Question: I am trying to get the user's current location using the Core Location Framework in Xcode 6.3.1, I did following things:
1. Added Core Location Framework under Target-> General-> Linked Frameworks & Libraries
2. My ViewController.h file is as shown below, #import <UIKit/UIKit.h>
#import <CoreLocation/CoreLocation.h>
@interface ViewController : UIViewController<CLLocationManagerDelegate>
@property (weak, nonatomic) IBOutlet UILabel *lblLatitude;
@property (weak, nonatomic) IBOutlet UILabel *lblLongitude;
@property (weak, nonatomic) IBOutlet UILabel *lblAddress;
@property (strong, nonatomic) CLLocationManager *locationManager;
@end
3. My ViewController.m file is as shown below, - (void)viewDidLoad
{
[super viewDidLoad];
self.locationManager = [[CLLocationManager alloc] init];
self.locationManager.delegate = self;
if(IS_OS_8_OR_LATER){
NSUInteger code = [CLLocationManager authorizationStatus];
if (code == kCLAuthorizationStatusNotDetermined && ([self.locationManager respondsToSelector:@selector(requestAlwaysAuthorization)] || [self.locationManager respondsToSelector:@selector(requestWhenInUseAuthorization)])) {
if([[NSBundle mainBundle] objectForInfoDictionaryKey:@"NSLocationAlwaysUsageDescription"]){
[self.locationManager requestAlwaysAuthorization];
} else if([[NSBundle mainBundle] objectForInfoDictionaryKey:@"NSLocationWhenInUseUsageDescription"]) {
[self.locationManager requestWhenInUseAuthorization];
} else {
NSLog(@"Info.plist does not contain NSLocationAlwaysUsageDescription or NSLocationWhenInUseUsageDescription");
}
}
}
[self.locationManager startUpdatingLocation];
}
#pragma mark - CLLocationManagerDelegate
- (void)locationManager:(CLLocationManager *)manager didFailWithError:(NSError *)error
{
NSLog(@"didFailWithError: %@", error);
UIAlertView *errorAlert = [[UIAlertView alloc]
initWithTitle:@"Error" message:@"Failed to Get Your Location" delegate:nil cancelButtonTitle:@"OK" otherButtonTitles:nil];
[errorAlert show];
}
- (void)locationManager:(CLLocationManager *)manager didUpdateToLocation:(CLLocation *)newLocation fromLocation:(CLLocation *)oldLocation
{
NSLog(@"didUpdateToLocation: %@", newLocation);
CLLocation *currentLocation = newLocation;
if (currentLocation != nil) {
lblLatitude.text = [NSString stringWithFormat:@"%.8f", currentLocation.coordinate.longitude];
lblLongitude.text = [NSString stringWithFormat:@"%.8f", currentLocation.coordinate.latitude];
}
}
@end
I had also added the following keys in my info.plist file
- -

Checked everything given <URL>, and a lot more list
So, is anyone having a solution for this issue, kindly help. Have lost my mind searching for this for the whole day.
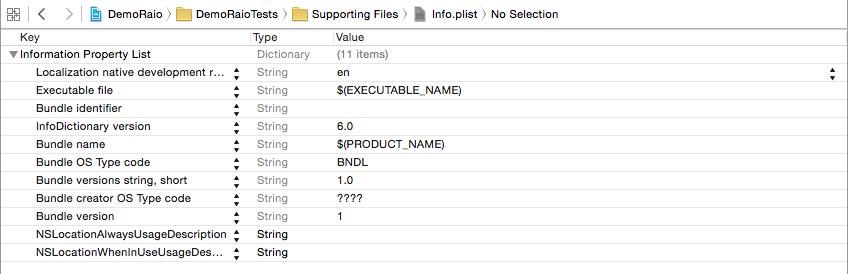
Answer: Yeah! Got the solution, Here is my whole code & things added to make it working. Special thanks to @MBarton for his great help. Also Thanks to @ Vinh Nguyen for investing his precious time in solving my issue.
Added under
Added in .plist file
'''
NSLocationAlwaysUsageDescription
'''
See Screenshot:

In my 'ViewController.h'
'''
#import <UIKit/UIKit.h>
#import <MapKit/MapKit.h>
#import <MapKit/MKAnnotation.h>
// #define IS_OS_8_OR_LATER ([[[UIDevice currentDevice] systemVersion] floatValue] >= 8.0)
@interface ViewController : UIViewController <MKMapViewDelegate, CLLocationManagerDelegate>
{
__weak IBOutlet UINavigationItem *navigationItem;
}
@property (weak, nonatomic) IBOutlet MKMapView *mapView;
@property(nonatomic, retain) CLLocationManager *locationManager;
@end
'''
Then in 'ViewController.m'
'''
#import "ViewController.h"
@interface ViewController ()
@end
@implementation ViewController
@synthesize mapView;
- (void)viewDidLoad {
[super viewDidLoad];
// Do any additional setup after loading the view.
[self setUpMap];
}
- (void)didReceiveMemoryWarning {
[super didReceiveMemoryWarning];
// Dispose of any resources that can be recreated.
}
-(void)setUpMap
{
mapView.delegate = self;
self.locationManager = [[CLLocationManager alloc] init];
self.locationManager.delegate = self;
#ifdef __IPHONE_8_0
// if(IS_OS_8_OR_LATER) {
if ([self.locationManager respondsToSelector:@selector(requestAlwaysAuthorization)]) {
// Use one or the other, not both. Depending on what you put in info.plist
[self.locationManager requestAlwaysAuthorization];
}
#endif
[self.locationManager startUpdatingLocation];
mapView.showsUserLocation = YES;
[mapView setMapType:MKMapTypeStandard];
[mapView setZoomEnabled:YES];
[mapView setScrollEnabled:YES];
}
-(void)viewDidAppear:(BOOL)animated {
[super viewDidAppear:YES];
self.locationManager.distanceFilter = kCLDistanceFilterNone;
self.locationManager.desiredAccuracy = kCLLocationAccuracyBest;
[self.locationManager startUpdatingLocation];
NSLog(@"%@", [self deviceLocation]);
//View Area
MKCoordinateRegion region = { { 0.0, 0.0 }, { 0.0, 0.0 } };
region.center.latitude = self.locationManager.location.coordinate.latitude;
region.center.longitude = self.locationManager.location.coordinate.longitude;
region.span.longitudeDelta = 0.005f;
region.span.longitudeDelta = 0.005f;
[mapView setRegion:region animated:YES];
}
- (void)mapView:(MKMapView *)mapView didUpdateUserLocation:(MKUserLocation *)userLocation
{
MKCoordinateRegion region = MKCoordinateRegionMakeWithDistance(userLocation.coordinate, 800, 800);
[self.mapView setRegion:[self.mapView regionThatFits:region] animated:YES];
}
- (NSString *)deviceLocation {
return [NSString stringWithFormat:@"latitude: %f longitude: %f", self.locationManager.location.coordinate.latitude, self.locationManager.location.coordinate.longitude];
}
'''
Ufff...! Got the solution after fighting with many codes since last 5 days...